Chest X-ray:
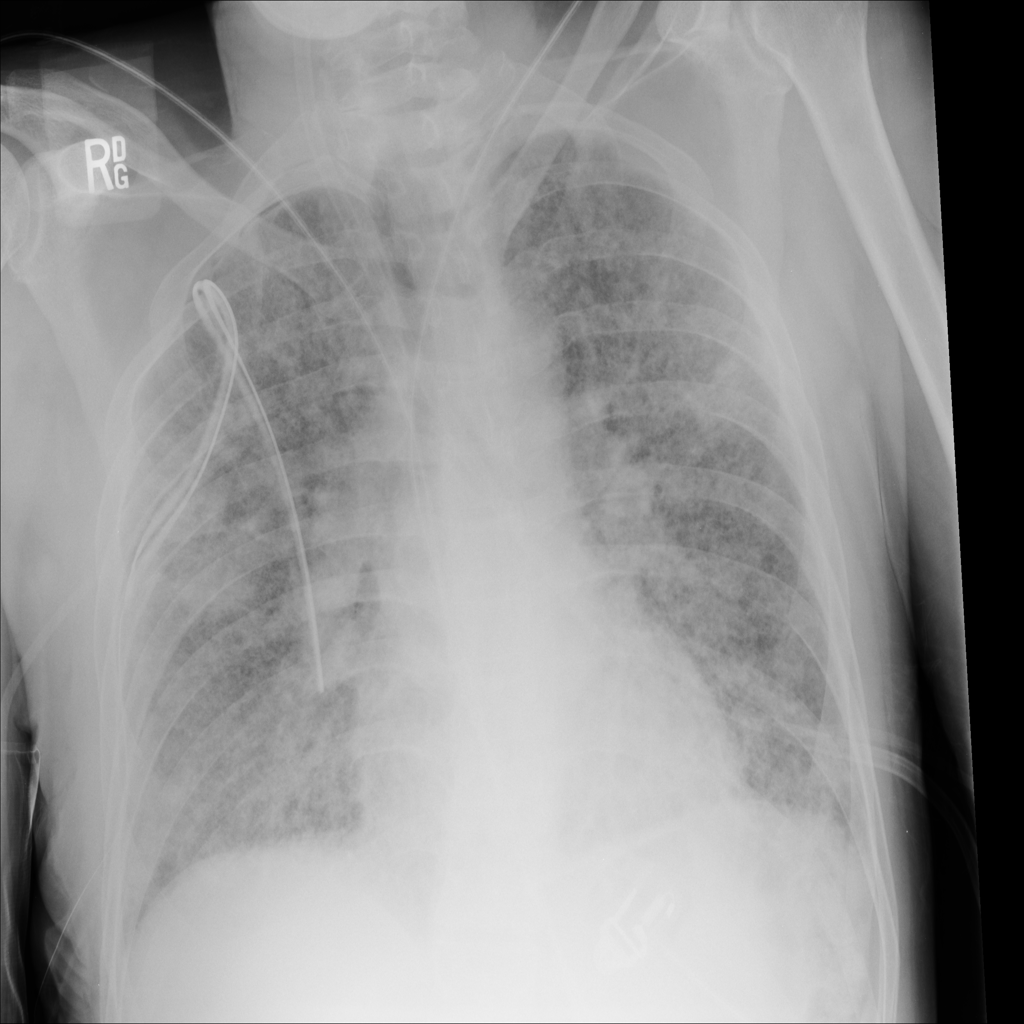
Findings: Consolidation
No abnormal finding: no